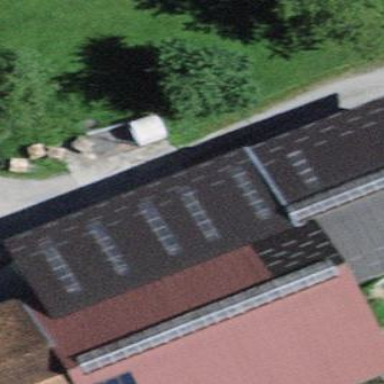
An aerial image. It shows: Rural barn.